Interaction volume radius: 5 \u00c5
Interaction volume height: 25 \u00c5
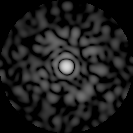
Disorder parameter: 0.8347